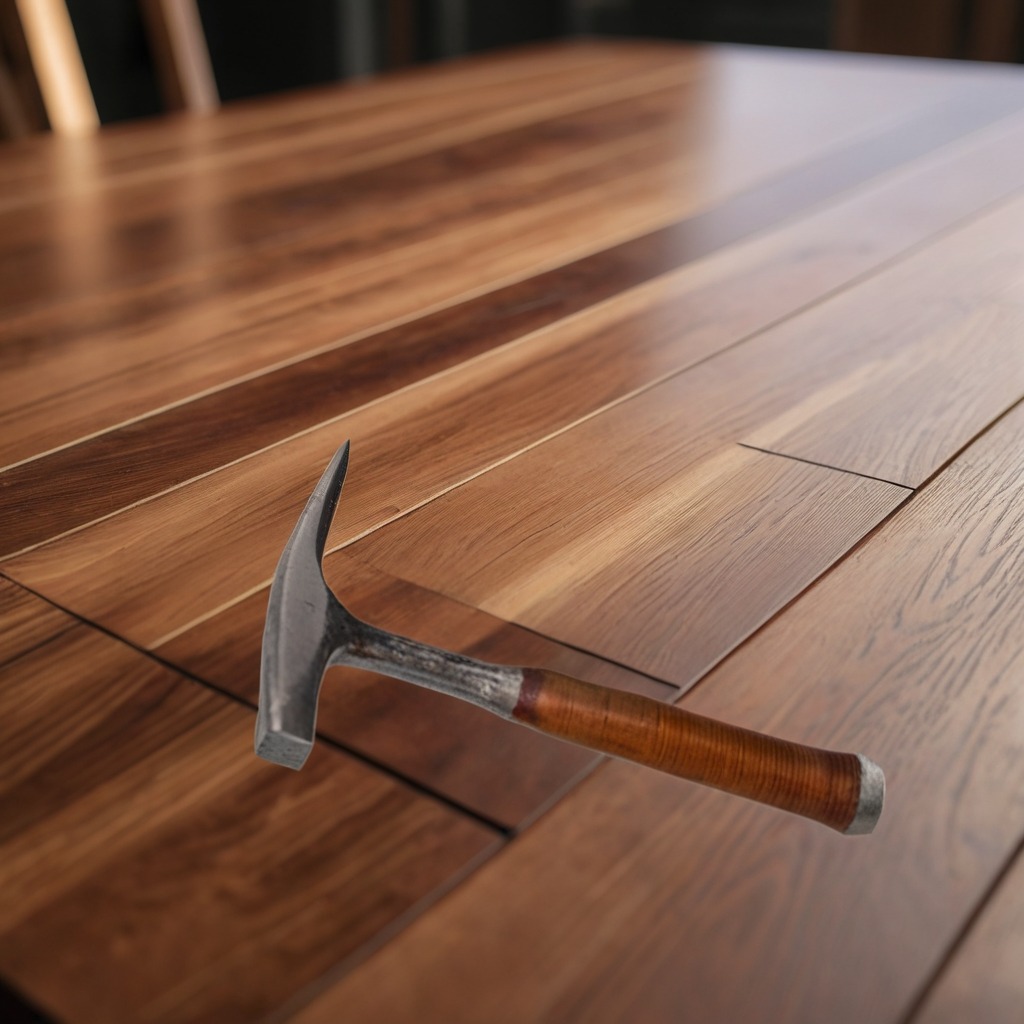
A hammer is lying on the wooden table.